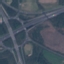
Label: Highway